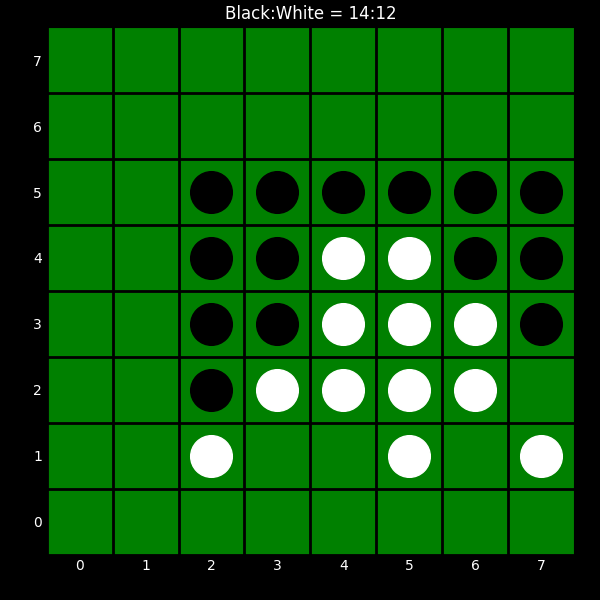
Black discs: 14
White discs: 12